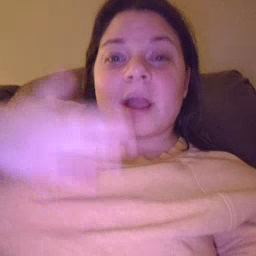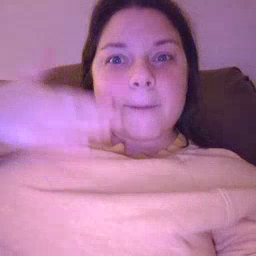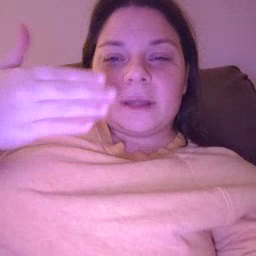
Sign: happy